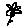
Label: flower